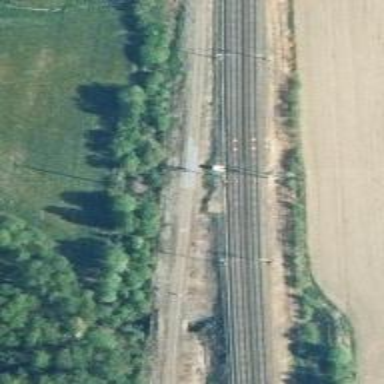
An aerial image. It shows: Railway signal.